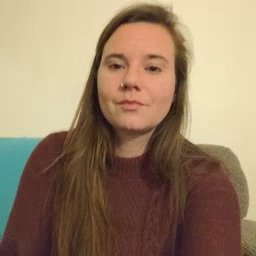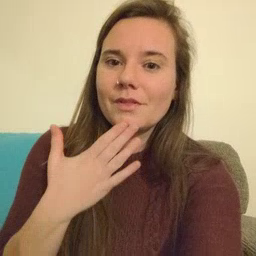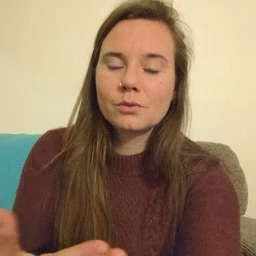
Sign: thankyou